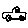
Label: car